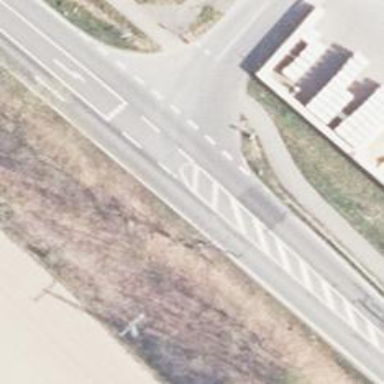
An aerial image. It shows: Secondary road with asphalt surface and embankment.